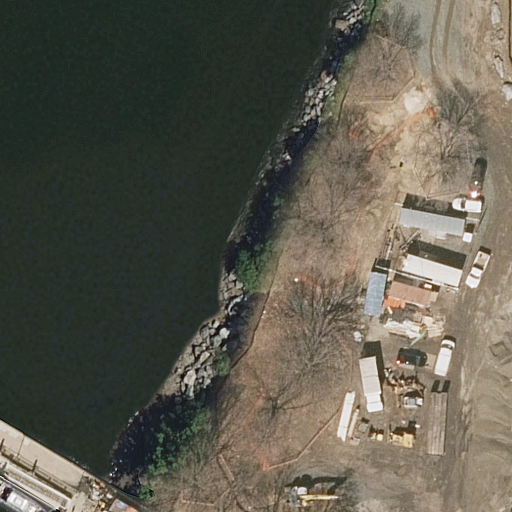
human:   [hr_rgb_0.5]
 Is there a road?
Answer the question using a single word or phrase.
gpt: yes

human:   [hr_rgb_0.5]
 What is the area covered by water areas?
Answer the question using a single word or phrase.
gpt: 4975m2

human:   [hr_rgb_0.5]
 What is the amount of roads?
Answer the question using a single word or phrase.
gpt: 5

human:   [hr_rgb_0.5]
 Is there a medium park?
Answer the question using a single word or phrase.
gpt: no

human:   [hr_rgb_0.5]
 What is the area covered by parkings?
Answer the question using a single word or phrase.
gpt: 1703m2

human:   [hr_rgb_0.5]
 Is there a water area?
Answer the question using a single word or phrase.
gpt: yes

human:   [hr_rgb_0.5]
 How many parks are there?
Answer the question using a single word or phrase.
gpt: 1

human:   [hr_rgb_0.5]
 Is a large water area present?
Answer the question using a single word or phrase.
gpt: yes

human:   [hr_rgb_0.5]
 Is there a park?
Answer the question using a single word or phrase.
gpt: yes

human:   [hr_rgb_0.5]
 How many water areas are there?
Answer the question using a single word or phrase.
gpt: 1

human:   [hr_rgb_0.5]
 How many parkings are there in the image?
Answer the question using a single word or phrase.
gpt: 1

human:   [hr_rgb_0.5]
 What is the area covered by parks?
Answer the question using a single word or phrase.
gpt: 5568m2

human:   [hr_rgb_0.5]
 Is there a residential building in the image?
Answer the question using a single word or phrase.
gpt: no

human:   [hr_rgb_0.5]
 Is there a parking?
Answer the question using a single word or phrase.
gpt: yes

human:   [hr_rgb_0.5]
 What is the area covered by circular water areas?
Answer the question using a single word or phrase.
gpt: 0m2

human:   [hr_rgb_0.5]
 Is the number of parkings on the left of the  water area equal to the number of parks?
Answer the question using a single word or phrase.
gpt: no

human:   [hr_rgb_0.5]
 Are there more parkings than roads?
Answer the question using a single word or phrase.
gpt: no

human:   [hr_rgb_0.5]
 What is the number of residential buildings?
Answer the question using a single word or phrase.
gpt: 0

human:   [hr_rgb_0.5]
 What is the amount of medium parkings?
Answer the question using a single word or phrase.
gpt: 0

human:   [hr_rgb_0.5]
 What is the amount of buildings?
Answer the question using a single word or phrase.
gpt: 0

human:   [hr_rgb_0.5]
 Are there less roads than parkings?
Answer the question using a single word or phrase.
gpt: no

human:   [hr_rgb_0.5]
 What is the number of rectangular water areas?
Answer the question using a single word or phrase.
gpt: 1

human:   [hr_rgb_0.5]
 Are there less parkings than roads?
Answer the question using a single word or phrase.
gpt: yes

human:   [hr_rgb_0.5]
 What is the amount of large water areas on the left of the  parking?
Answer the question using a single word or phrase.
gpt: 1

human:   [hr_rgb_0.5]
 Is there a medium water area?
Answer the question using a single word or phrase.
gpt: no

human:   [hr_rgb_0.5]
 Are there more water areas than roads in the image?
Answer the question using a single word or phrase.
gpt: no

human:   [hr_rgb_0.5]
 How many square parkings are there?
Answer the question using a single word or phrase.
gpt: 0

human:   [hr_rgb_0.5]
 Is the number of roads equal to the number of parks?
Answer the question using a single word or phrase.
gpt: no

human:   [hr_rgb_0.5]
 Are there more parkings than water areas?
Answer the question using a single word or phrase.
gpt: no

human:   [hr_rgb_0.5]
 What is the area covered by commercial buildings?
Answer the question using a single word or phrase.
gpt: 0m2

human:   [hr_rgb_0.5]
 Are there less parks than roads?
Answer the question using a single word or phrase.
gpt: yes

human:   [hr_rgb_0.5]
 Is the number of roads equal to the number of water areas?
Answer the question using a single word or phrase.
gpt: no

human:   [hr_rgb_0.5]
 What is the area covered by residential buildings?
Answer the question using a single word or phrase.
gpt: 0m2

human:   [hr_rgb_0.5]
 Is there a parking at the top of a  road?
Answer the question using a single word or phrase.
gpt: yes

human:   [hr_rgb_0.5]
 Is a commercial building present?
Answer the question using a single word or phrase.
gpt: no

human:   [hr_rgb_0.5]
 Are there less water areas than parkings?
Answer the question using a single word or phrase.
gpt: no

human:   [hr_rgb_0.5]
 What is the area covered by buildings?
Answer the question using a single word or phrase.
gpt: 0m2

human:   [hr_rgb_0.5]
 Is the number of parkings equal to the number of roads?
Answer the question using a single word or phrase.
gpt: no

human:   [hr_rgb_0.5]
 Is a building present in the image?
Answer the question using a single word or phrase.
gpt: no

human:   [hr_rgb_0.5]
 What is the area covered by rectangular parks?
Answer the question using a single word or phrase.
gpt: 5568m2

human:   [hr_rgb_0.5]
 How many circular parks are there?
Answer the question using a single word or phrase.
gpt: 0

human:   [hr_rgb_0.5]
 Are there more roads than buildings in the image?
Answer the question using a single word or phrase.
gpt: yes

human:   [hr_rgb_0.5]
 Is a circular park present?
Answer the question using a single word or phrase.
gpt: no

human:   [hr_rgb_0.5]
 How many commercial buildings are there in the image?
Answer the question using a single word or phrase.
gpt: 0

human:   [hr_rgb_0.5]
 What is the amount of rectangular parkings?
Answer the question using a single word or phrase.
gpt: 0

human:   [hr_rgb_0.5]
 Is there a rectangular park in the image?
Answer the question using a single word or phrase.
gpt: yes

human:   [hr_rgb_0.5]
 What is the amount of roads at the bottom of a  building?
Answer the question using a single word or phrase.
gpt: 0

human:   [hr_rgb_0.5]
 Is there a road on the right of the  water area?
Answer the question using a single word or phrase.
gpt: yes

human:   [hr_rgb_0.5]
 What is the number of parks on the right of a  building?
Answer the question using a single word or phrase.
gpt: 0

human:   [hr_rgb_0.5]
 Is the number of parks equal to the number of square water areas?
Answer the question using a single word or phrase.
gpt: no

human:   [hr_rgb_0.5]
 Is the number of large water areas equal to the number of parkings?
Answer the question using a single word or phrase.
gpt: yes

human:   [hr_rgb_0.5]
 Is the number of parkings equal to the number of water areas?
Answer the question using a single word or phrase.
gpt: yes

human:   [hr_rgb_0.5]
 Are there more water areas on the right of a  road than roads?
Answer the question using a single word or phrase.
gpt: no

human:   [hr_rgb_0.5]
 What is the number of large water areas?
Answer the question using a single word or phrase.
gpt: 1

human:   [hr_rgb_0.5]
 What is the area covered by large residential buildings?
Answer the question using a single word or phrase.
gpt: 0m2

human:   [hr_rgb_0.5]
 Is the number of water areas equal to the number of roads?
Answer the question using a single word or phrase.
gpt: no

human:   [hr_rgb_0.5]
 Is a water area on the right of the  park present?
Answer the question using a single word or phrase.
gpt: no

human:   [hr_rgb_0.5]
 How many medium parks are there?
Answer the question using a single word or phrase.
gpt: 0

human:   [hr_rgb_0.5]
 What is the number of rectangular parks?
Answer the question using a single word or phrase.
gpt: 1

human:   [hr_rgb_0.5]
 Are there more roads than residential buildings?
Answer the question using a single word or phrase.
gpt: yes

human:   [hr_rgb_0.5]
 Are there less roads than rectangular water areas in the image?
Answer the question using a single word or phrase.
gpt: no

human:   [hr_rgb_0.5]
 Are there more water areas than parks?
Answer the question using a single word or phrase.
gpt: no

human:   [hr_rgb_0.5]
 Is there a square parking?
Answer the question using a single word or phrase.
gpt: no

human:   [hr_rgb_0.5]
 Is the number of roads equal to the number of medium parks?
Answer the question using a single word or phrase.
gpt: no